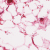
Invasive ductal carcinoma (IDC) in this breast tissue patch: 0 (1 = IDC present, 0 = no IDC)